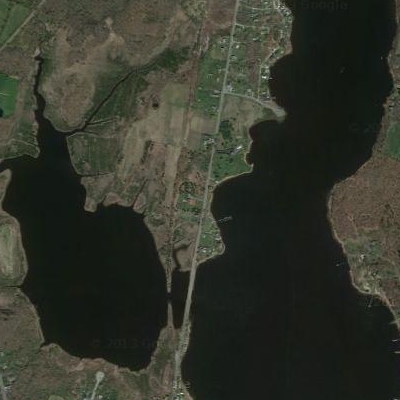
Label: dRiverLake